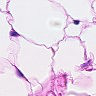
Metastatic tissue present: no